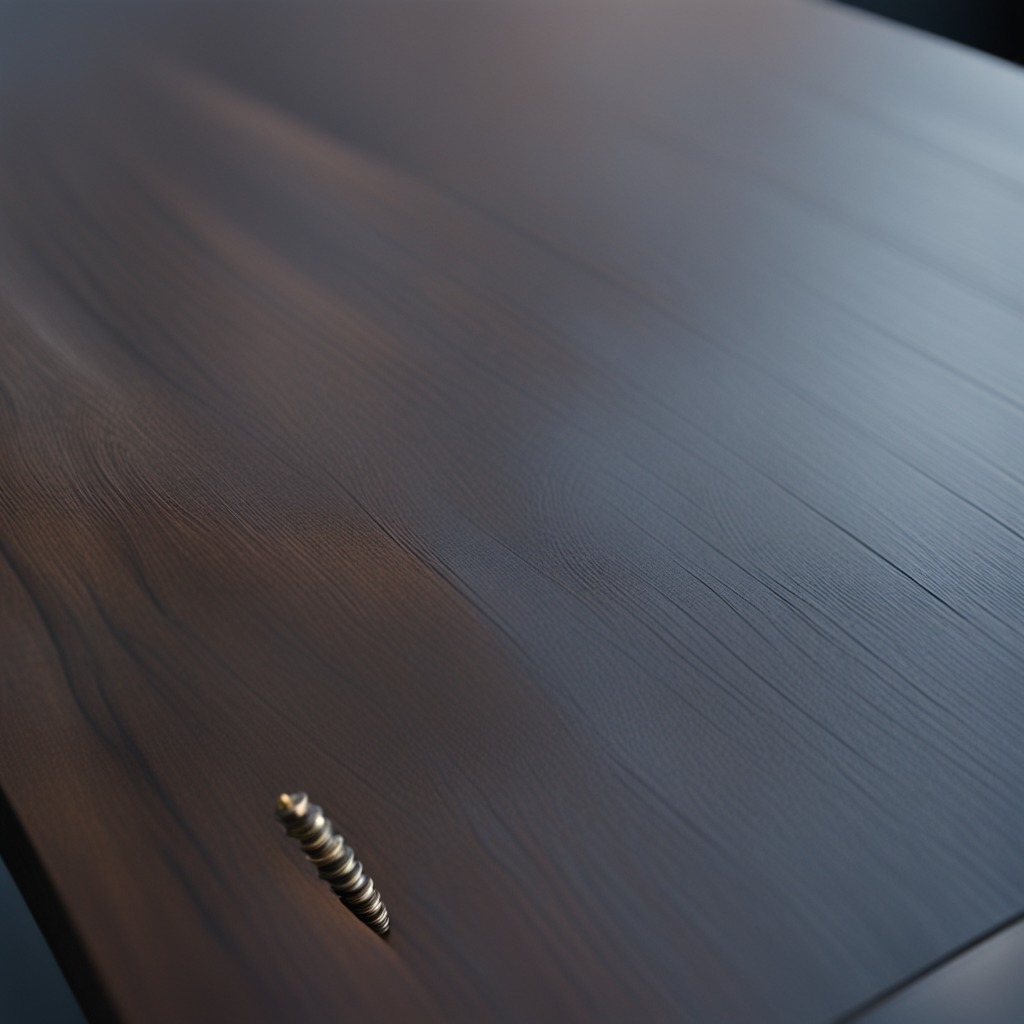
A metal screw lies on the table.